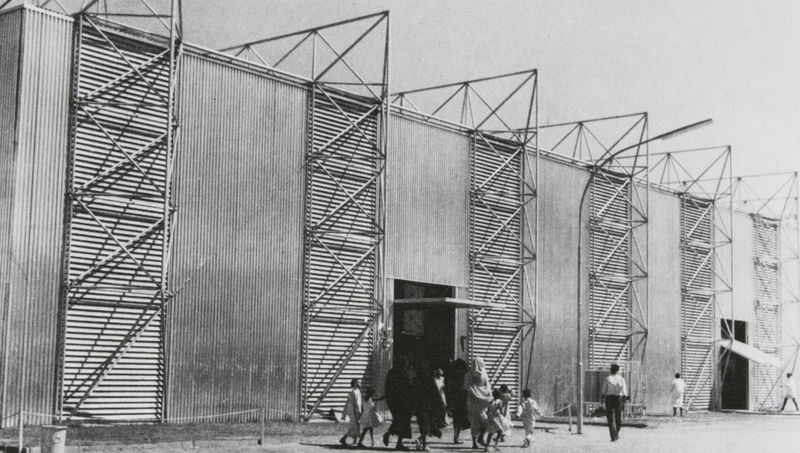
Titel: Mero-Halle mit außenliegendem Raumfachwerk und Leichtmetall-Verkleidung
Künstler: Georg Lippsmeier
Standort: Khartum (Sudan)
Institution: Deutsche Industrieausstellung Khartum
Schlagwörter: himmel, mann, frauen, menschen, frau, laterne, männer, strasse, tür, gebäude, haus, schleier, weg, leute, architektur, kind, kinder, fabrik, tapete, metall, halle, foto, fotografie, photographie, eingang, gerüst, stangen, photo, stäbe, fachwerk, träger, streben, bügel, wellblech, fachwerkträger, muslim, muslime, gestände